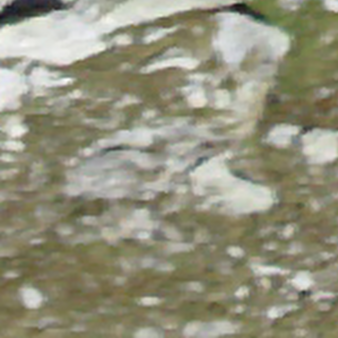
Label: bouldering_area